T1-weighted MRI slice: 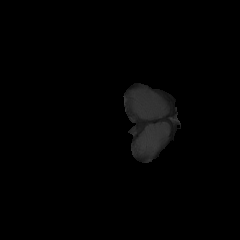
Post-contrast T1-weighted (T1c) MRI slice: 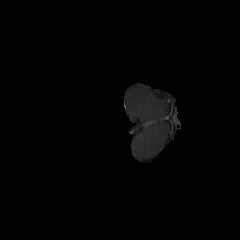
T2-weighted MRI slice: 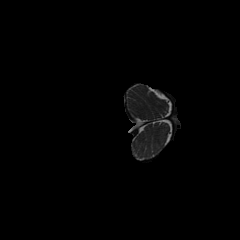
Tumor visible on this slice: no